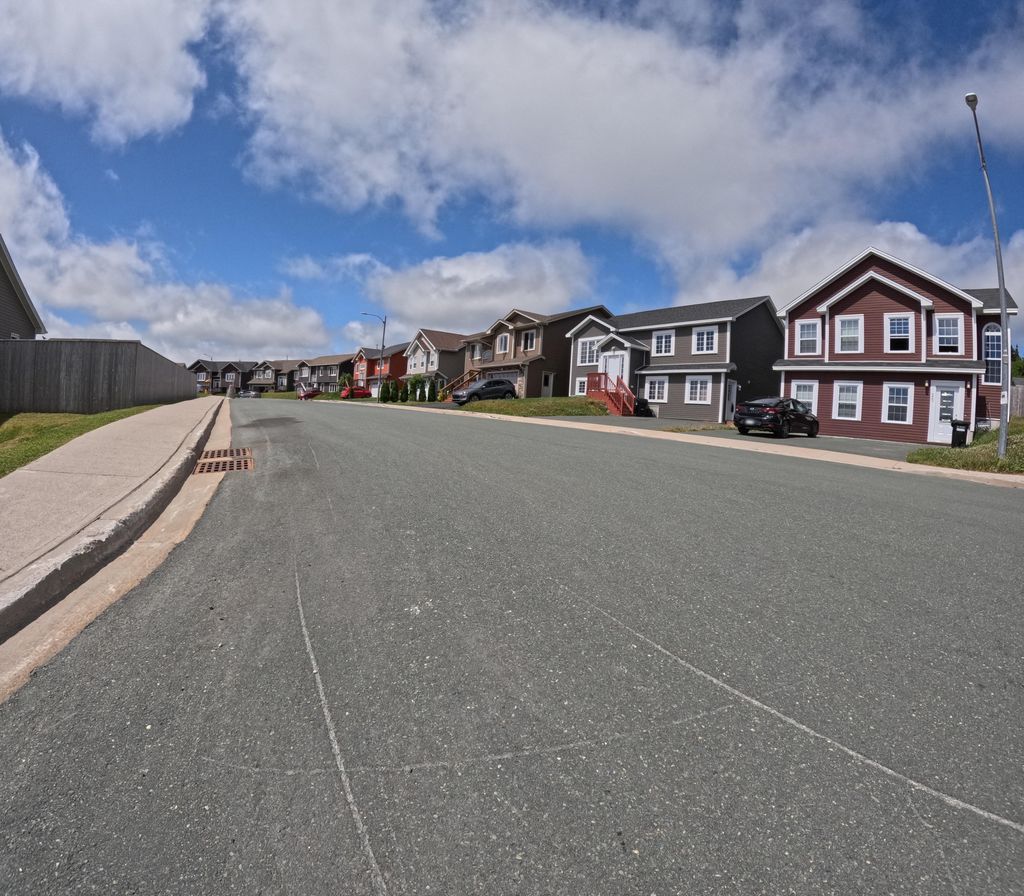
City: st_johns